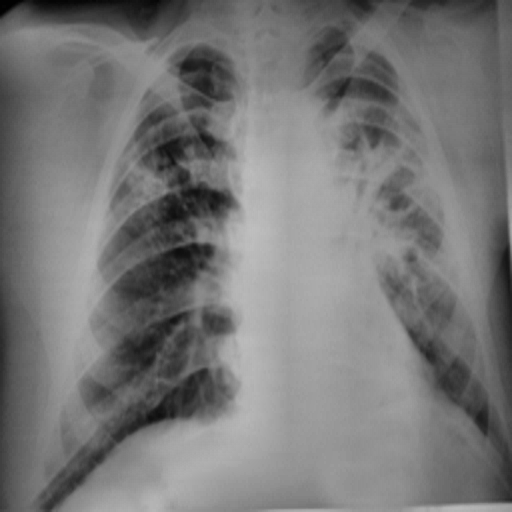
Finding: TUBERCULOSIS